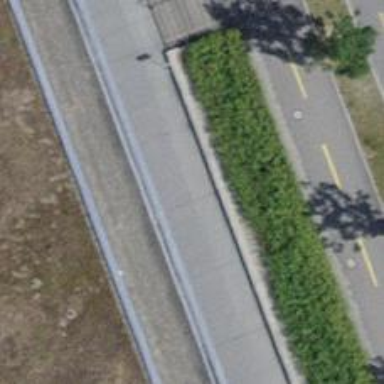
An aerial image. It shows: Bicycle parking area with wall loops for securing bikes.